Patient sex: M
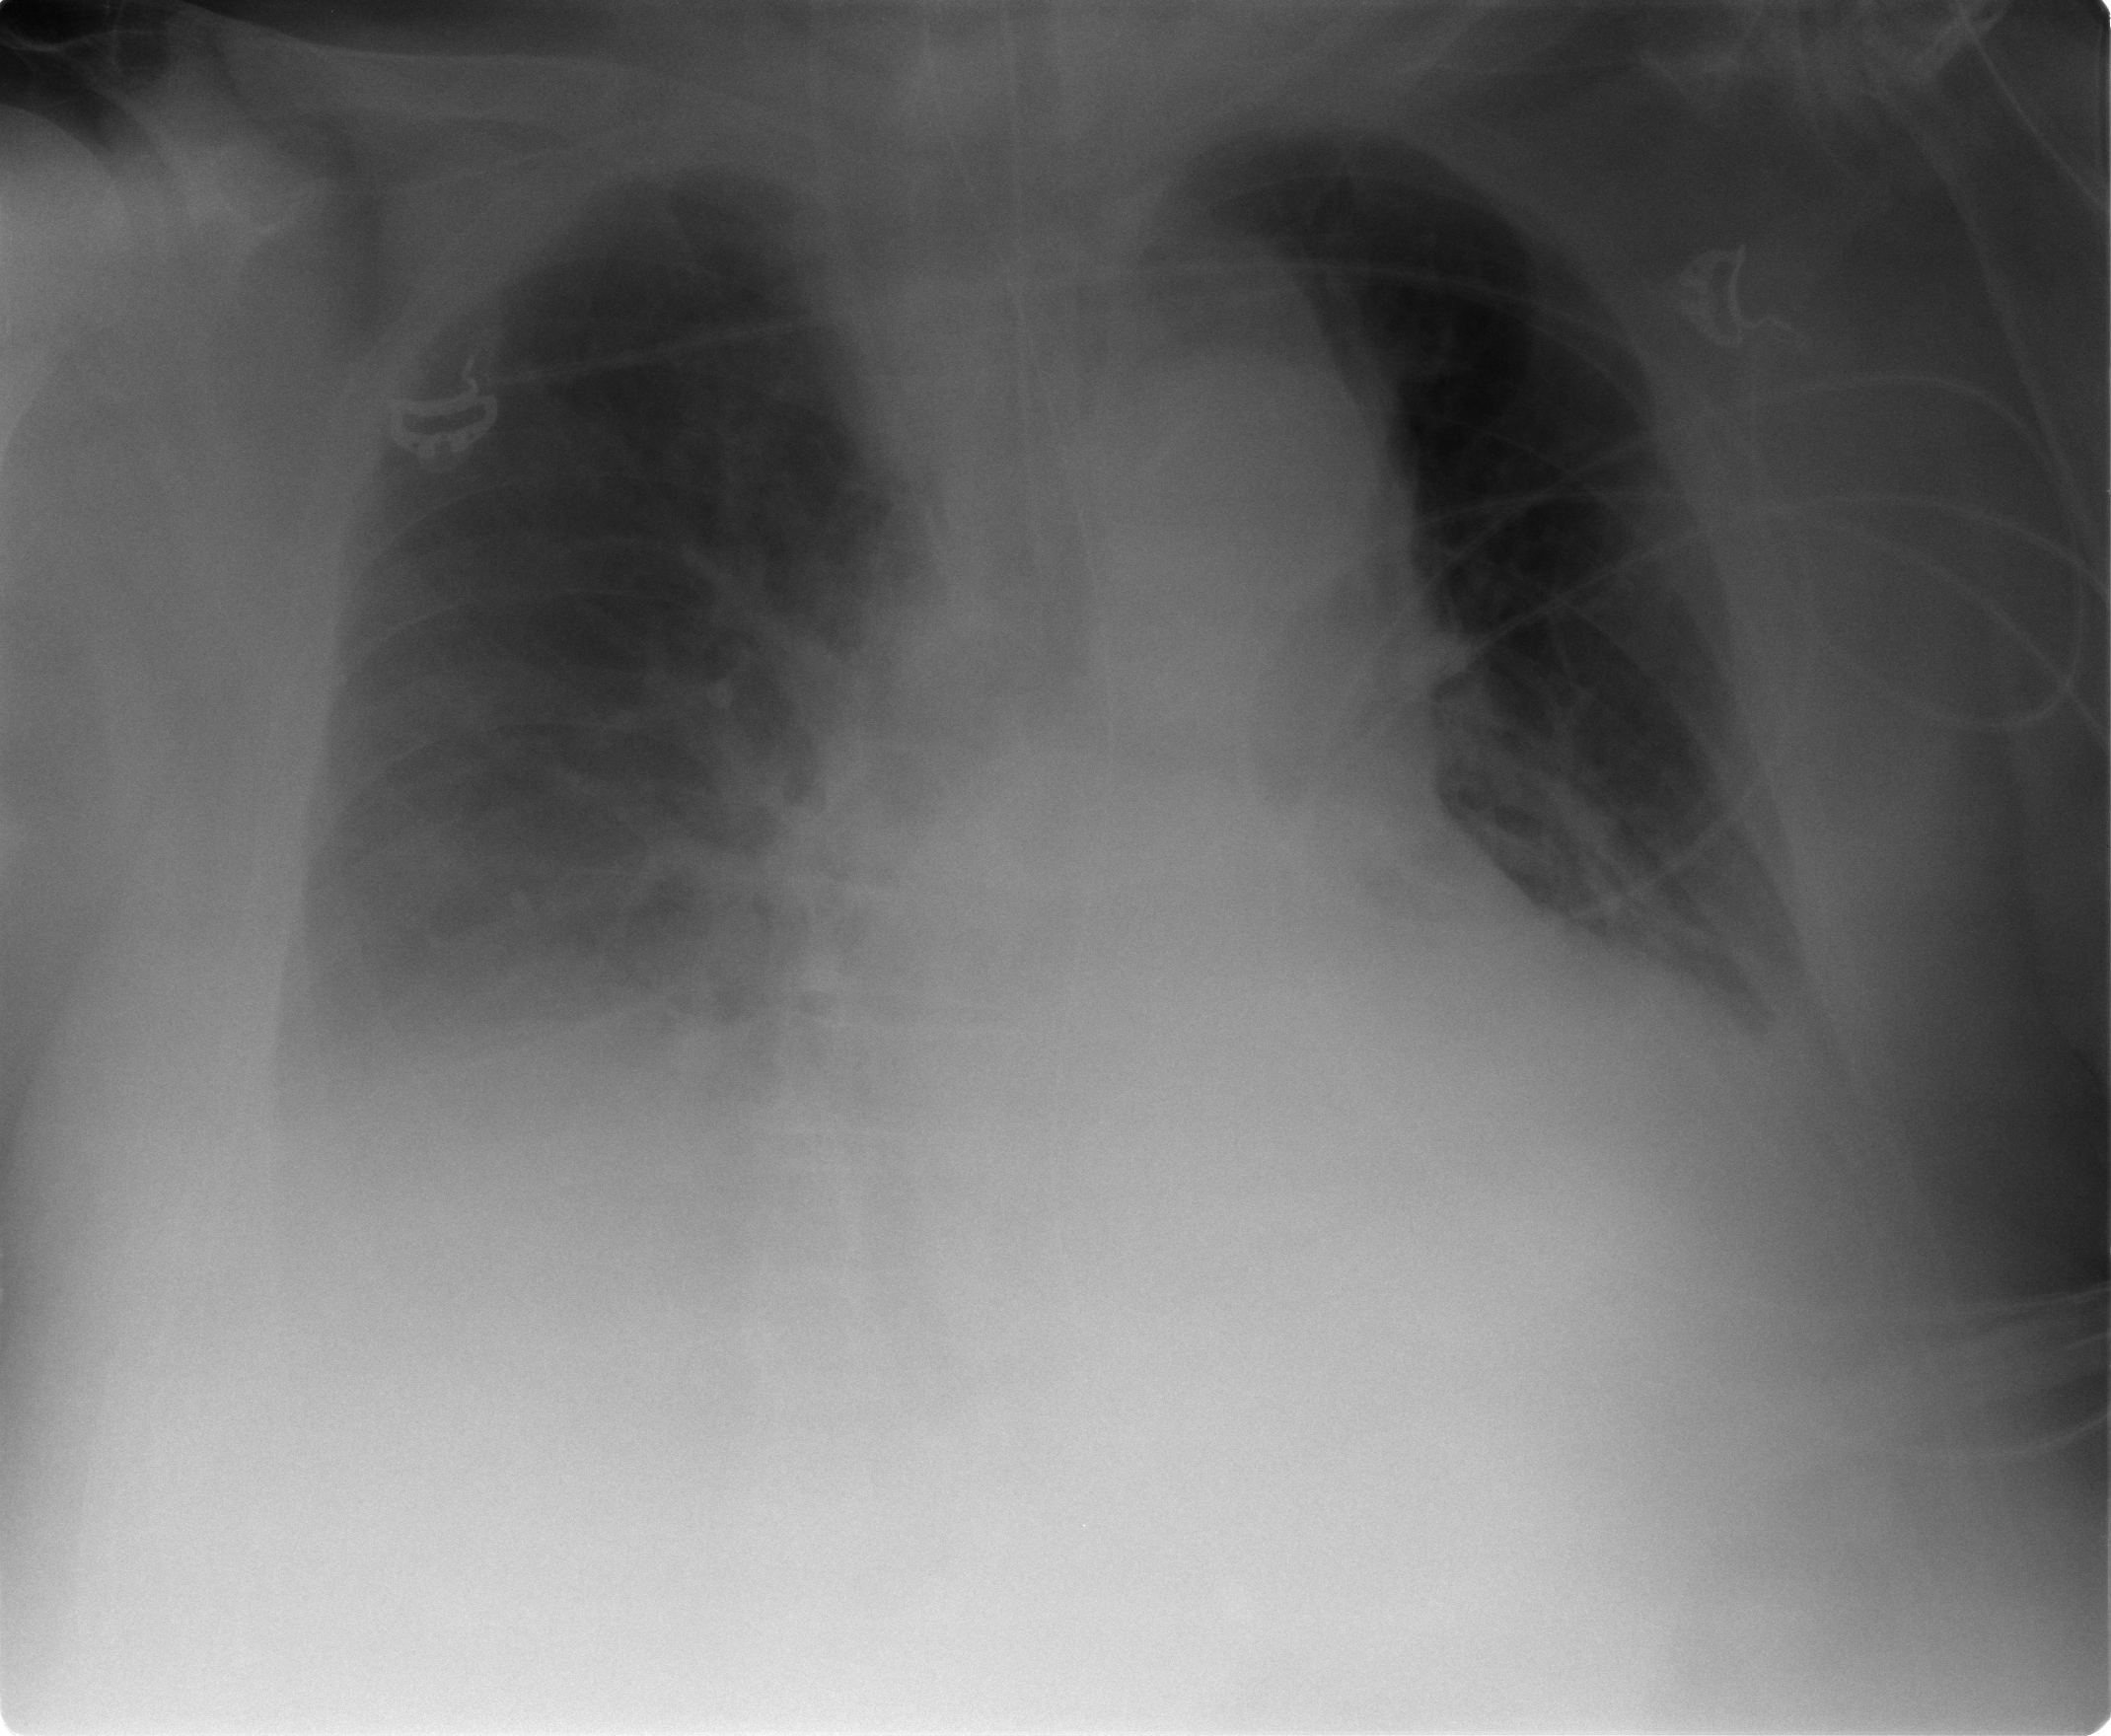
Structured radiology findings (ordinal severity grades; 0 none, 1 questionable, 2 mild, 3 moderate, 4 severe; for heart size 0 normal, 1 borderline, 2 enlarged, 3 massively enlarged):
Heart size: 0
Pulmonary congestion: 3
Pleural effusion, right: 2
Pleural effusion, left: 2
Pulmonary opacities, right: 2
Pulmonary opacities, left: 2
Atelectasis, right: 2
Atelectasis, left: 2